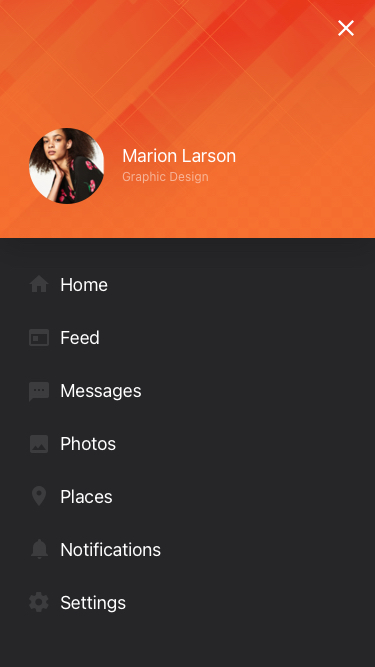
Text in this UI design:
Marion Larson
Graphic Design
Photos
Places
Notifications
Settings
Messages
Feed
Home